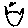
Label: cat